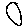
Label: circle